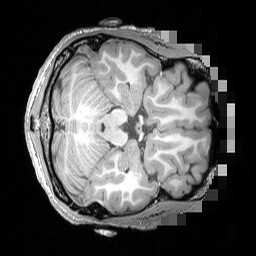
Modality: T1w
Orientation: axial
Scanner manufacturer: siemens
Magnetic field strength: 3 T
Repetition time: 1.5 s
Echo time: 0.00291 s